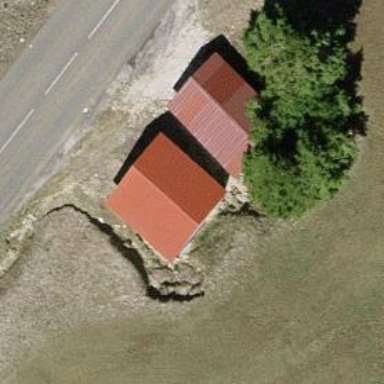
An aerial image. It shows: Group of garages.